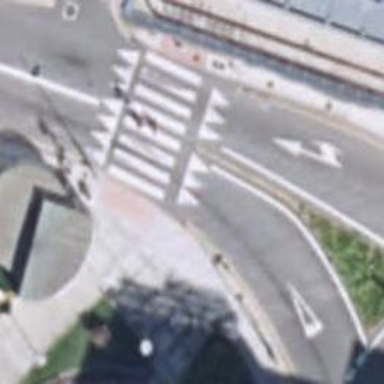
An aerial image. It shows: Road with traffic signals controlling the flow of traffic.